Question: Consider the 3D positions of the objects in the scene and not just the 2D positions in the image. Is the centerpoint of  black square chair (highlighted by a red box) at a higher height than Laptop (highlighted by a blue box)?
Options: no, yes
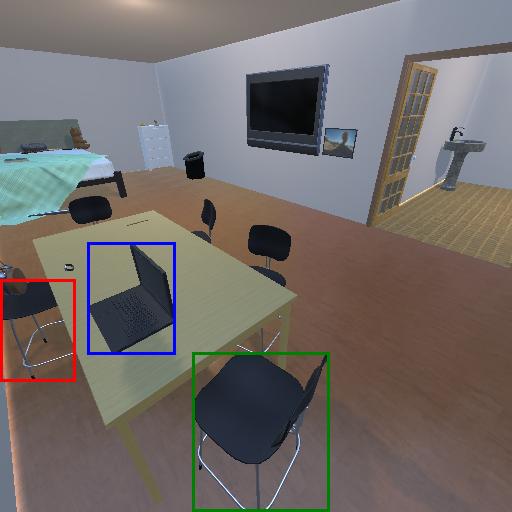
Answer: no